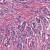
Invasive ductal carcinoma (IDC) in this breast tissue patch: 1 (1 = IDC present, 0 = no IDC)